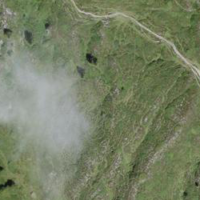
EUNIS habitat code: 31
Species observed at this site:
Vaccinium myrtillus